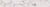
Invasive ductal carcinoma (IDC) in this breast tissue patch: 0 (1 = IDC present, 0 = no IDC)